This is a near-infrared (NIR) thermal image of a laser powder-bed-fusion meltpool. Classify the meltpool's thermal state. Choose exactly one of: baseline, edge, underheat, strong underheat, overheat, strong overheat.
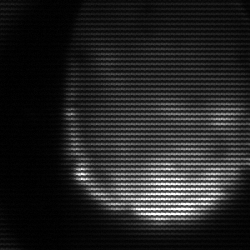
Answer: edge